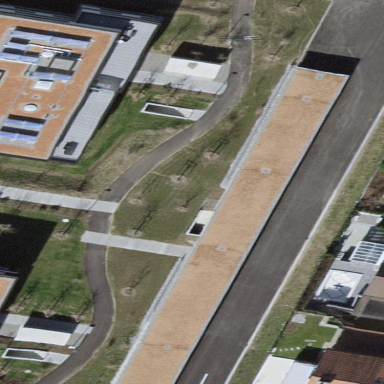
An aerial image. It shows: Roofed parking area.